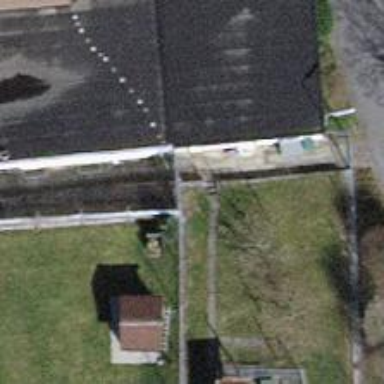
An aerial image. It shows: Building with flat roof.